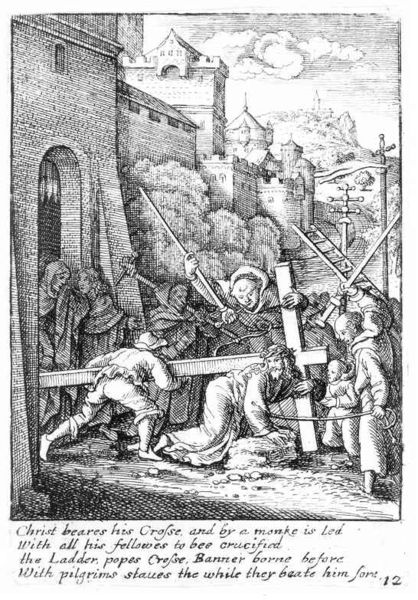
Titel: Die Kreuztragung
Künstler: Wenzel Hollar
Standort: Karlsruhe
Institution: Staatliche Kunsthalle Karlsruhe
Schlagwörter: baum, berg, himmel, mann, weiß, wolken, bäume, frauen, menschen, stadt, fenster, frau, grau, männer, schwarz, straße, szene, zeichnung, gebäude, haus, weg, wolke, versammlung, bibel, stein, tragen, bild, häuser, hügel, büsche, pfad, sträucher, strick, kind, blatt, england, krone, locken, stock, turm, holzschnitt, schrift, bogen, stab, fahne, leine, last, mauer, grafik, leiter, soldaten, inschrift, fallen, bauer, tor, zinnen, stadtansicht, stangen, buch, burg, kreuz, türme, torbogen, seil, festung, weinen, druck, schnitt, schwarz-weiß, schraffur, holzstich, radierung, stich, seite, illustration, text, waffen, stöcke, beschriftung, volk, portal, römer, stadttor, kreuzgewölbe, christus, jesus, jesus christus, kreuzigung, hilfe, leid, qual, mittelalter, fall, sturz, priester, mönch, stadtmauer, mönche, märtyrer, opfer, stange, jünger, maria, kupferstich, jerusalem, schlagen, christentum, dornenkrone, bildunterschrift, englisch, helfen, christi, dornenkranz, stürzen, station, legende, hauser, tonsur, latein, menschne, schrft, christ, schächer, prügel, abt, folter, passion, judas, golgatha, codex, kreuzweg, pöbel, polyptychon, kreuztragung, messias, simon, leidensgeschichte, essigschwamm, scherge, zusammenbrechen, verhöhnung, großbritannien, kreuzberg, english, fällt, englsich, 12, schmach, cross, chrsit, tinsur, engöisch, jesus fällt unter dem kreuz, weil, szadtmauer, standen, dornengranz, chrsiti, stadtansicht+